Field crop: maize
Growth stage: 1
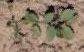
Species: convolvulus